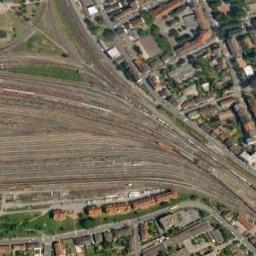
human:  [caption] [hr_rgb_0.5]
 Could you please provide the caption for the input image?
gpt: The railway station is next to some buildings and trees .

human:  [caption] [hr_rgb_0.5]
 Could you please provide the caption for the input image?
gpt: There are many buildings of different shapes beside the railway station .

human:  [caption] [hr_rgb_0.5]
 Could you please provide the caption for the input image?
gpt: There is a big railway station in the city .

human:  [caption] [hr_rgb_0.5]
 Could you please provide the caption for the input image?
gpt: The railway station has lots of railways is surrounded by a residential area .

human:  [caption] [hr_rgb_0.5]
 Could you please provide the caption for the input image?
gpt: There are some brown buildings and green trees beside the railway station .